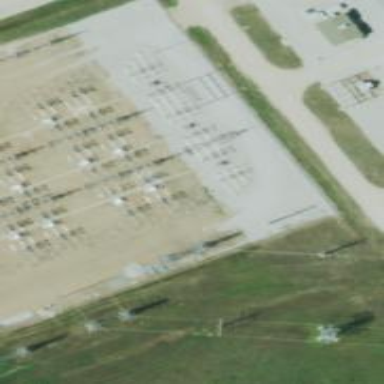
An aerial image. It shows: Lattice structure tower used for power transmission.